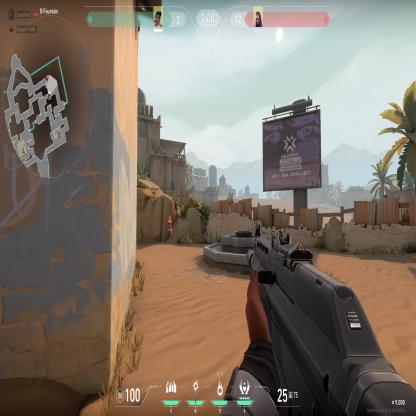
Label: enemy